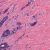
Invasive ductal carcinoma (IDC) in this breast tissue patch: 1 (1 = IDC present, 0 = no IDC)